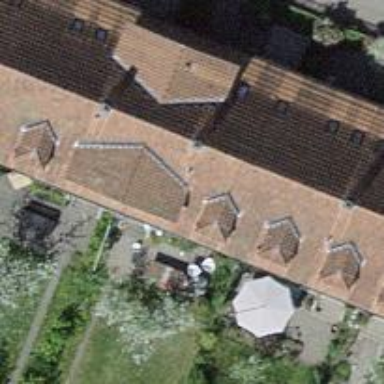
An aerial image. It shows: Residential building with gabled roof made of maroon roof tiles. The roof is oriented across the building.